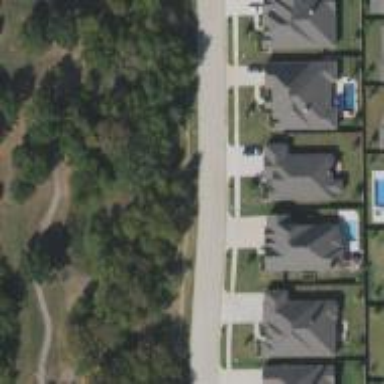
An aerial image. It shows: Residential road with sidewalk on the left side.